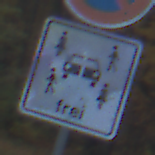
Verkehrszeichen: CarsharingfahrzeugeFrei
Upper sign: EingeschraenktesHalteverbot
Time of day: SunriseSunset
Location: Outdoor (Nature)
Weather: PartlyCloudy
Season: Autumn
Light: Natural